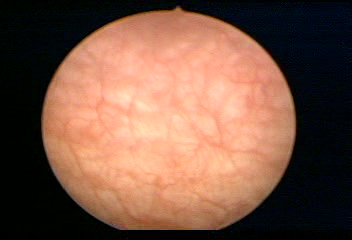
Modality: WLC
Class: Normal mucosa
Bladder cancer association: No